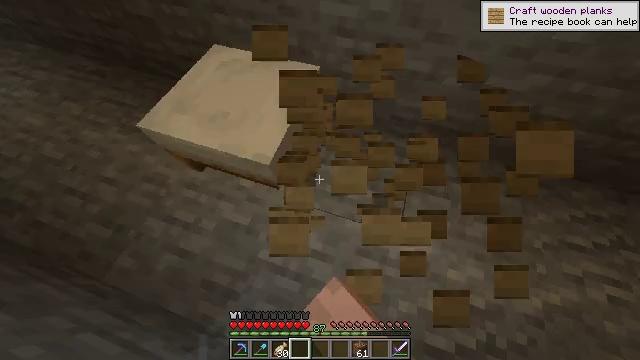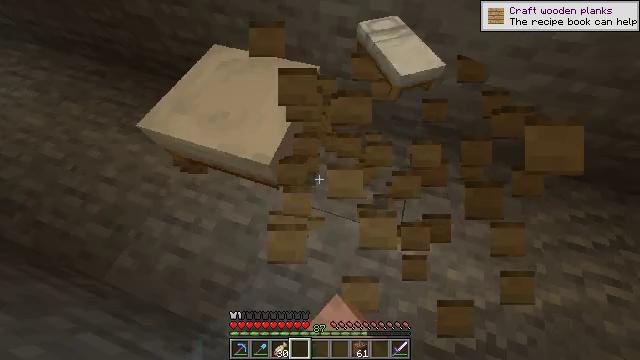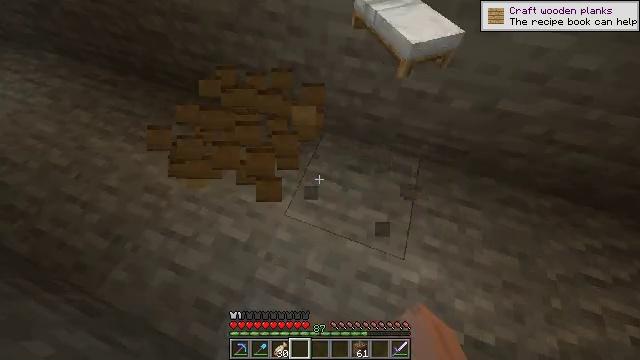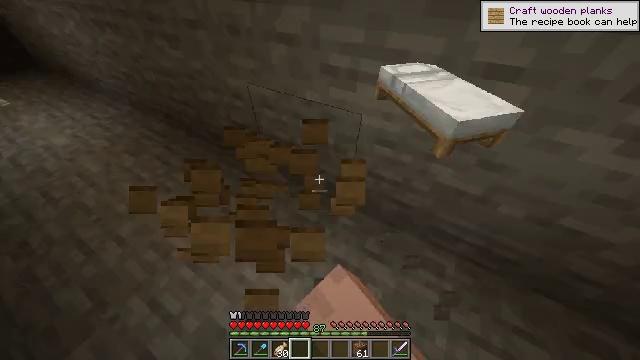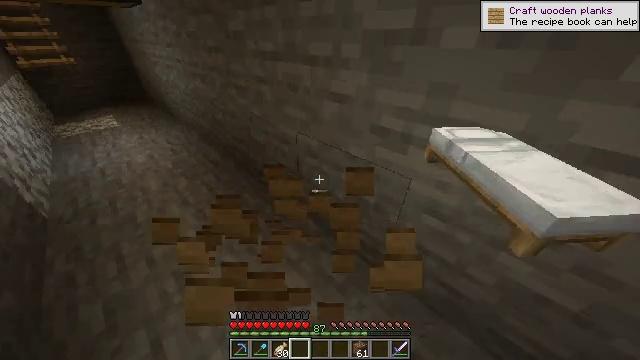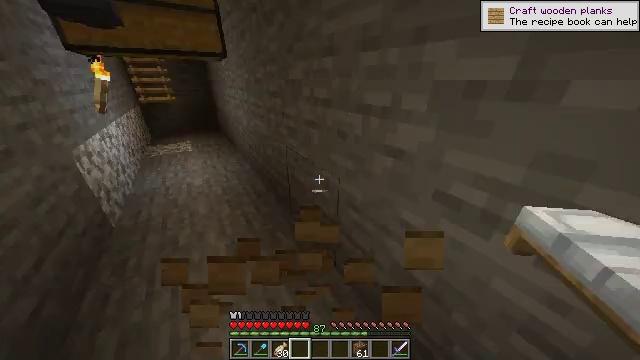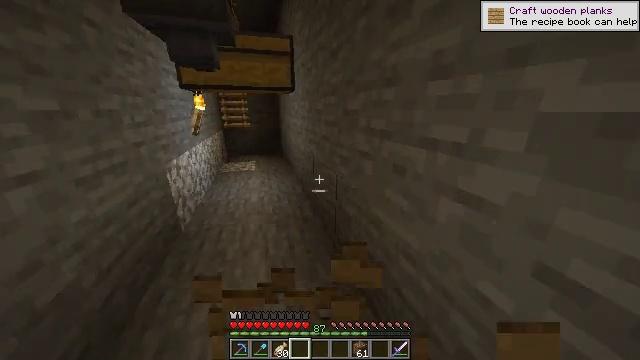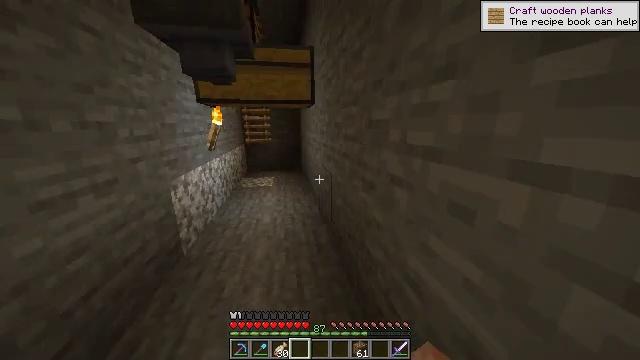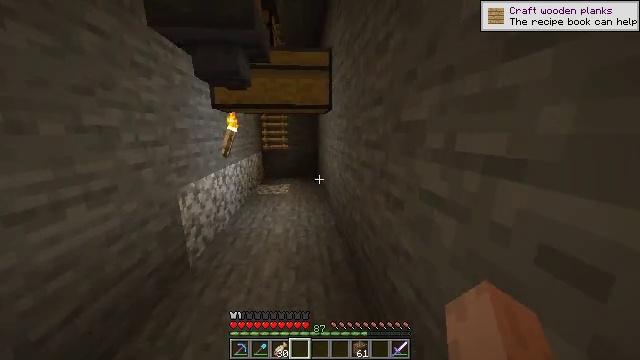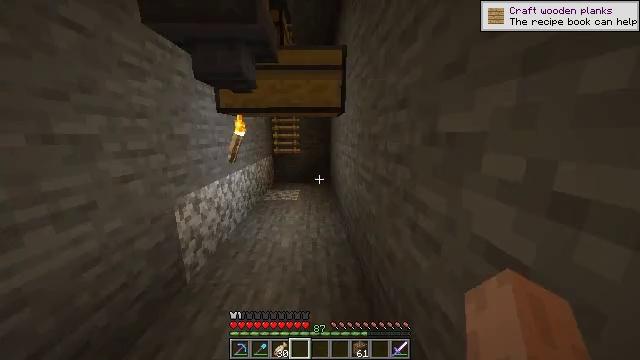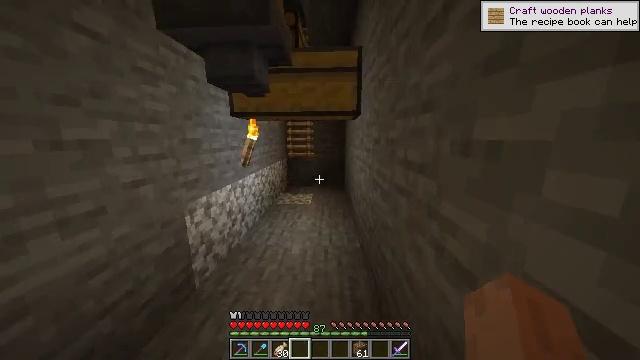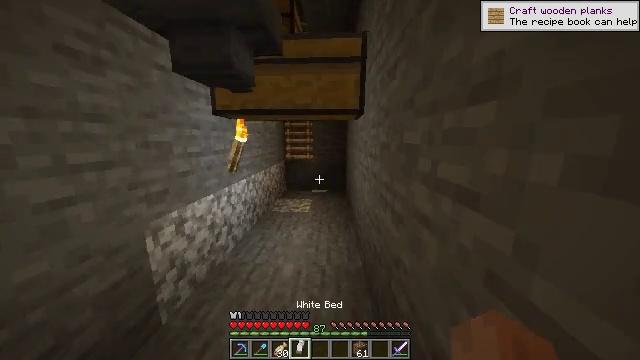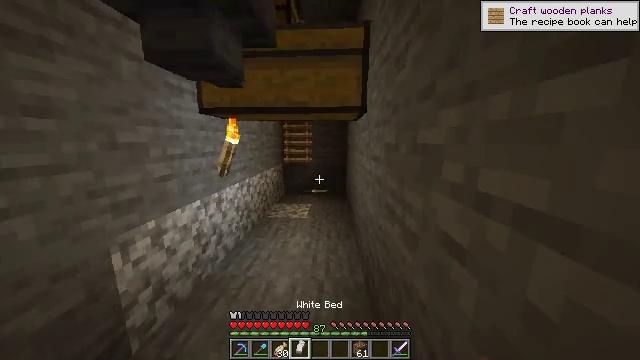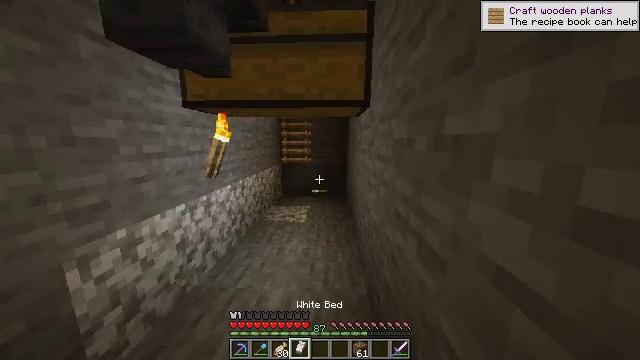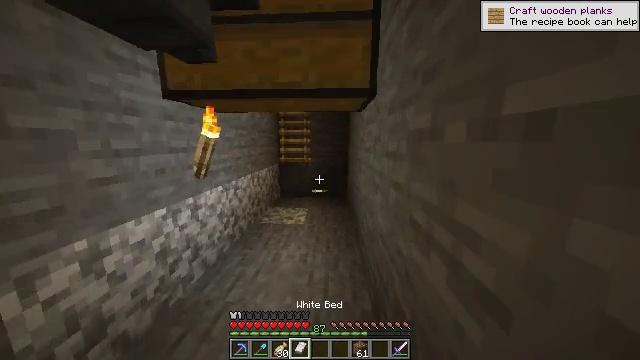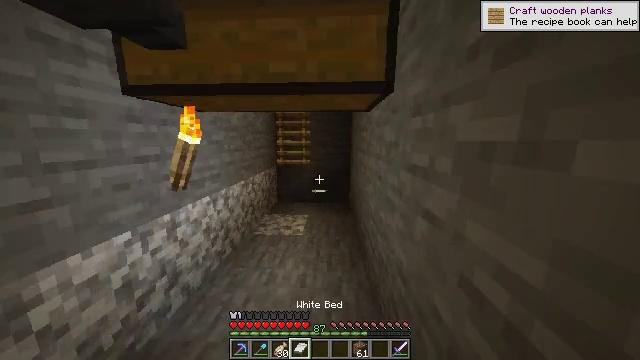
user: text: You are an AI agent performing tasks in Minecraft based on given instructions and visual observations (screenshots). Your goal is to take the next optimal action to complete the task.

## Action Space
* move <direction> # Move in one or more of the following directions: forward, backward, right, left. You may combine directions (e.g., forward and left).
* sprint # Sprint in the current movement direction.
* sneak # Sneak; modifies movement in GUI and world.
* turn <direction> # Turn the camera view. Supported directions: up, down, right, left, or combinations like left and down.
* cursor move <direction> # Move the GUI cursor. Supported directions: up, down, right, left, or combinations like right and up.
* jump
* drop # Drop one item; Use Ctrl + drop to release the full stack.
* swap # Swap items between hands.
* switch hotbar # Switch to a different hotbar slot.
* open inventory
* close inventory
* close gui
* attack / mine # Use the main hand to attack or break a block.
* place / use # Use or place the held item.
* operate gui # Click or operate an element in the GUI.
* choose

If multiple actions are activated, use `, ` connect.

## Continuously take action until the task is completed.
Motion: motion action
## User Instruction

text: Drop a bamboo.
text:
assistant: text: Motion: attack / mine
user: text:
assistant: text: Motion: move forward, turn left and up, attack / mine
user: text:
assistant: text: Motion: move forward, turn left and up
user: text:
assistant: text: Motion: move forward, turn left and up
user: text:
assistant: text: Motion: move forward, turn left and up
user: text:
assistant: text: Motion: move forward, turn left and up
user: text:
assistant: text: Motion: move forward, turn left and up
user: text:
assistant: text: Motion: move forward, turn left and up
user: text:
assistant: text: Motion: move forward, turn left
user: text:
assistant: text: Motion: move forward, turn left
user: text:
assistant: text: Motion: move forward
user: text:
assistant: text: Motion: move forward
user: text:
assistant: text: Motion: move forward
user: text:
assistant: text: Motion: move forward
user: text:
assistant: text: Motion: move forward
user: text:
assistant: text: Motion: turn right and up
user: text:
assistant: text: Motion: turn right and up
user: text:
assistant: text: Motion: turn right
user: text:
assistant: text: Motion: turn right
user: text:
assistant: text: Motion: turn right and down
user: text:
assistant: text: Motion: turn left and up
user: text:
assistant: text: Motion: no_op
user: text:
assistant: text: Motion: turn right and down
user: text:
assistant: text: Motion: turn right and up
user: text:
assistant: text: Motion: move forward
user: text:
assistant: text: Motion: move forward
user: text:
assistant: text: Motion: no_op
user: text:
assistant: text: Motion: move forward, turn left
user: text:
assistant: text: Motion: move forward, turn left
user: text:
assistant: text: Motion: move forward